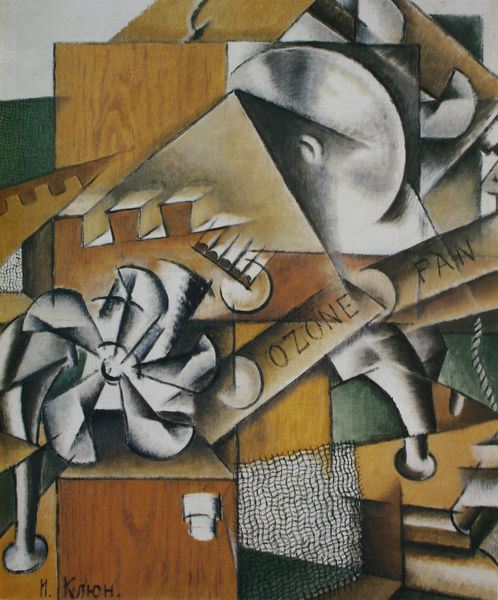
Titel: Ozonator
Künstler: Iwan Kljun
Standort: St. Petersburg
Institution: Russisches Museum
Schlagwörter: gemälde, körper, weiß, grün, kubistisch, bewegung, braun, holz, schwarz, tisch, malerei, muster, signatur, mühle, gitter, kreis, schrift, perspektive, abstrakt, formen, rad, surreal, maschine, rechteck, künstler, text, ecken, zacken, picasso, trichter, büro, geometrie, netz, russisch, staffelung, blöcke, zigaretten, kreiz, volumen, schiffsschraube, verschränkung, surealismus, kreissäge, ventilator, ozone, kubstisch, ozone pan